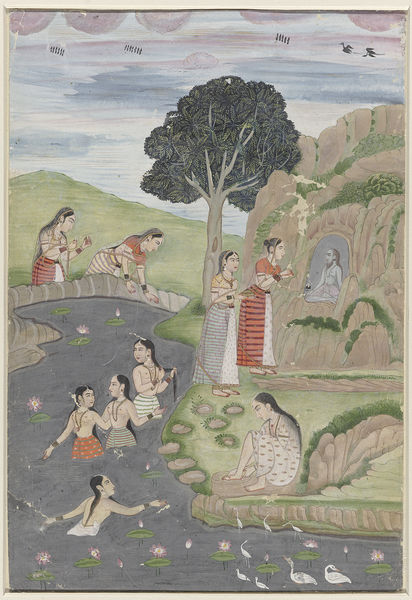
Titel: Badende hindoestaanse vrouwen
Standort: Amsterdam
Institution: Rijksmuseum
Schlagwörter: blue, people, red, women, figures, girls, gray, green, painting, woman, flowers, washing, flower, clouds, man, naked, nude, rock, sky, tree, girl, hill, lake, mountain, nature, orange, water, summer, trees, grass, river, stream, animals, bird, birds, bridge, clothes, leaves, ink, crane, religion, pond, breasts, god, bathing, calm, stripes, cave, asian, stylized, bathers, stones, exotic, indian, pray, holy man, lily, india, vision, idol, traditional, bath, skirts, holy, swimming, swan, meditation, worship, ducks, duck, tranquil, lillies, womans, floers, lotus, swans, rasleela, ras, leela, vrindavan, gopini, yogi, sadhu, ganges, swami, ngirls, wans